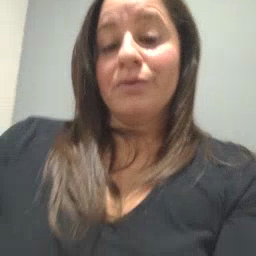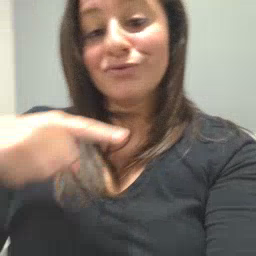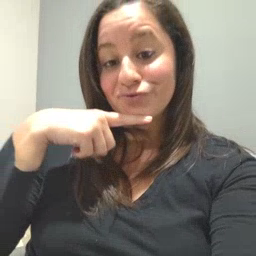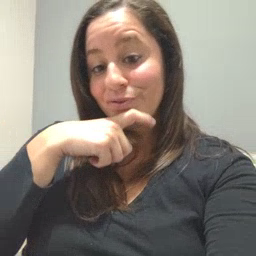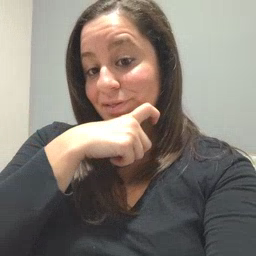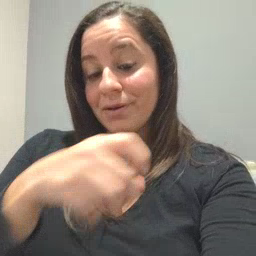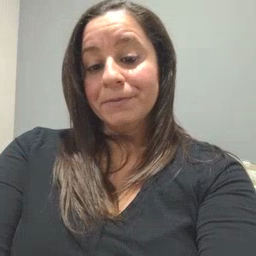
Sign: cereal